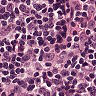
Metastatic tissue present: no